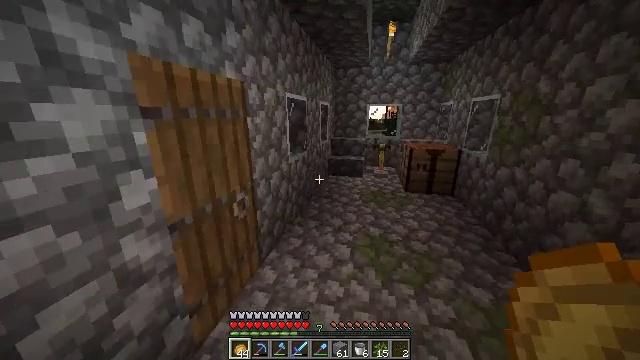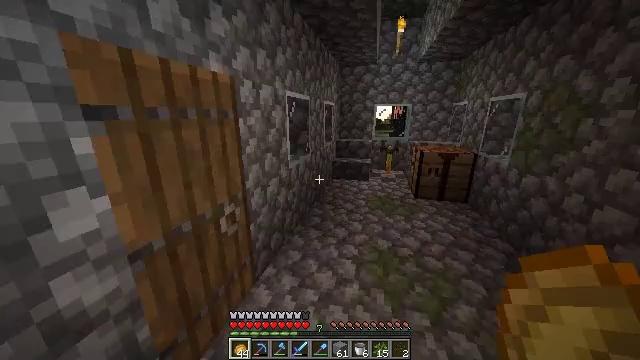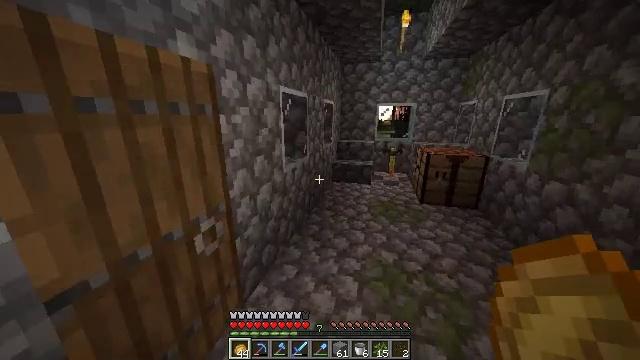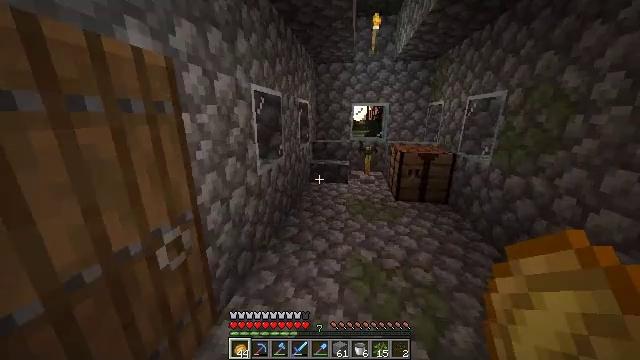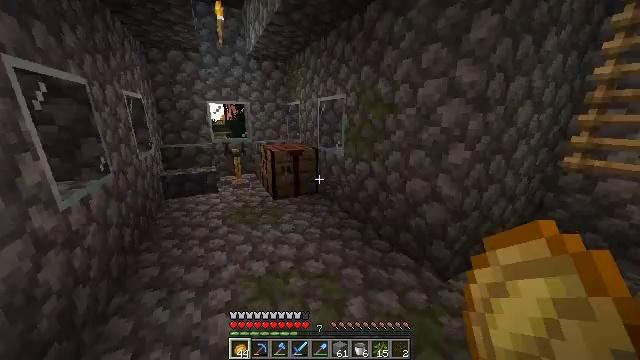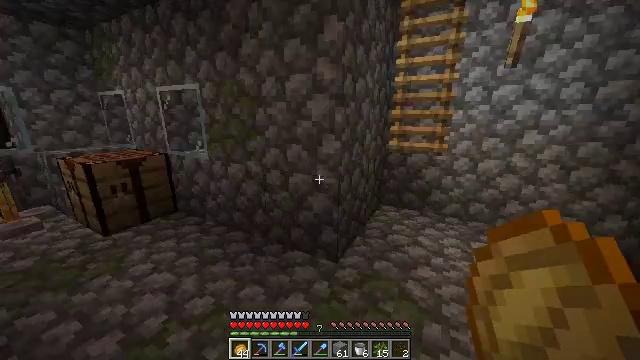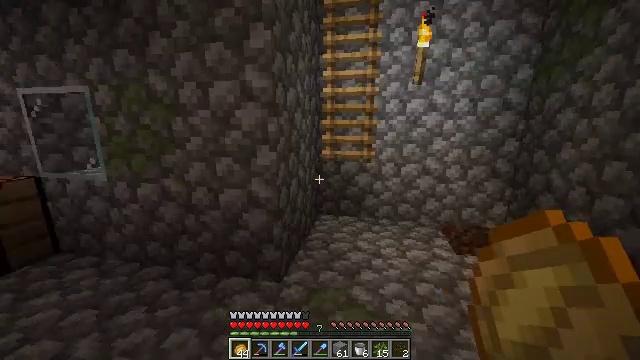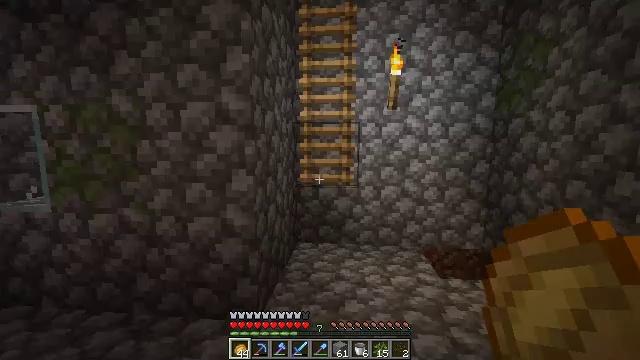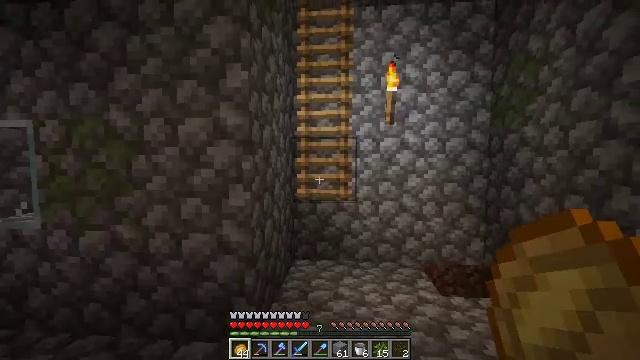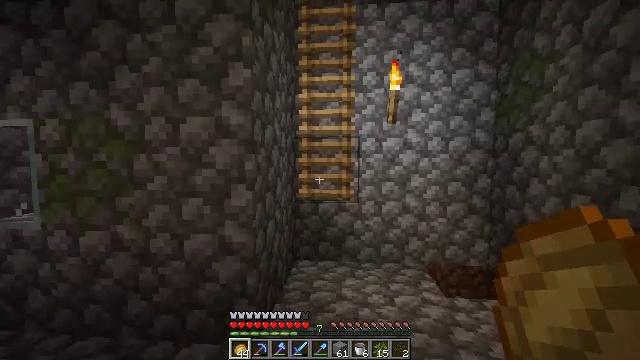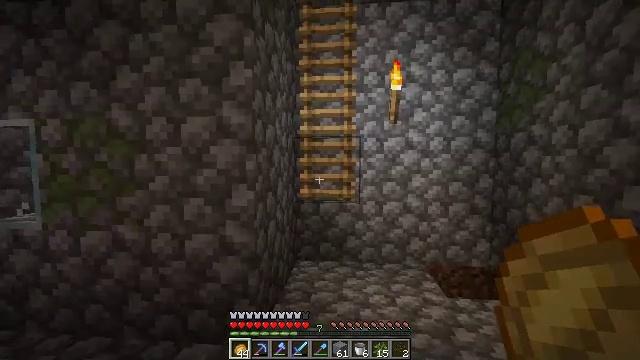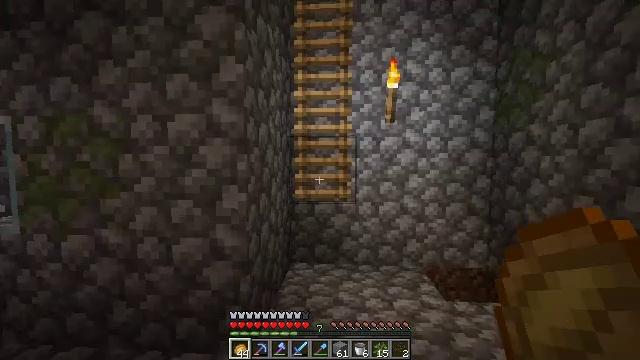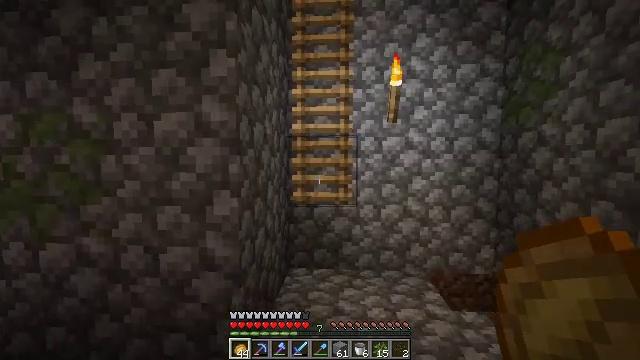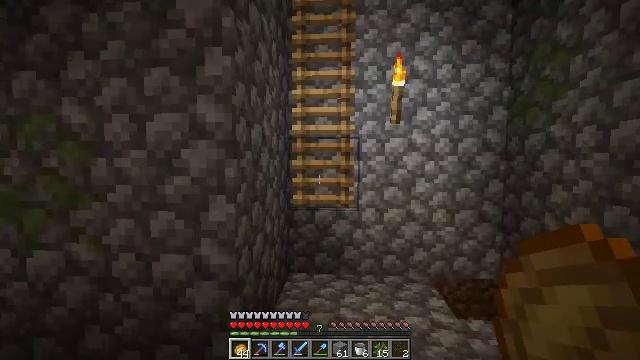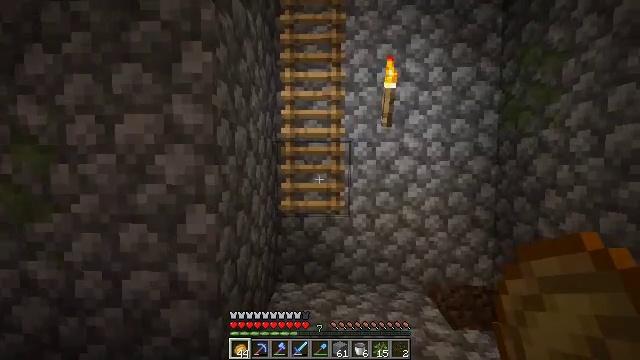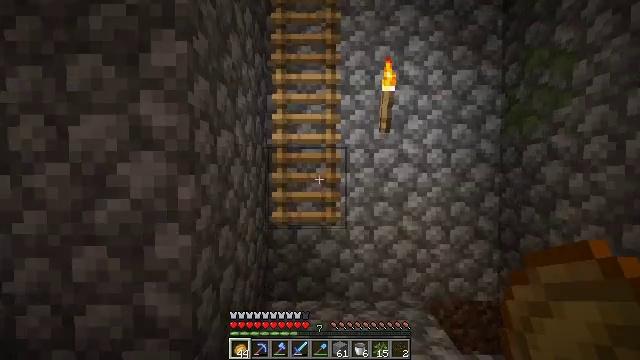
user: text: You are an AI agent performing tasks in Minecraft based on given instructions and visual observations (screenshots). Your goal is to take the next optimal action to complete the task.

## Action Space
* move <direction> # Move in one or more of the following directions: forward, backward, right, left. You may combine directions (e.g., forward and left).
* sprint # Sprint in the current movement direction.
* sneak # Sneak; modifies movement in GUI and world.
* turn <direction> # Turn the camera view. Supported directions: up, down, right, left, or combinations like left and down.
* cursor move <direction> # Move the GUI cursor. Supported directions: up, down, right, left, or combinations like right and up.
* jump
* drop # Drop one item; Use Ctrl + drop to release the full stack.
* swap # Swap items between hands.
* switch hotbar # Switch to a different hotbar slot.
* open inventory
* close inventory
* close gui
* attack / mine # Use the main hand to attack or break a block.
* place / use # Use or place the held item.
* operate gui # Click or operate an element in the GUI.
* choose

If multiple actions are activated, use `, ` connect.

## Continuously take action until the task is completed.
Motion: motion action
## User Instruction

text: Mine the brewing stand from your base.
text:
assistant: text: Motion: move forward, turn left
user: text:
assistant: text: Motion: move forward
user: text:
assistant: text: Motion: move forward, turn right
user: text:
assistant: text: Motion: turn right
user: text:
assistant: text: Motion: turn right
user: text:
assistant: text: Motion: turn right and up
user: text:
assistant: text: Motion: turn right and up
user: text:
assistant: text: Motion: turn up
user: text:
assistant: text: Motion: no_op
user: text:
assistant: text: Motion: no_op
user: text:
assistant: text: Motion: move forward, turn right
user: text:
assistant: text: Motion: move forward
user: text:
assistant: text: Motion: move forward
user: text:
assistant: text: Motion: move forward, turn right
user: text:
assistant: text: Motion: move forward, turn right and up
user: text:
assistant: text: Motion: move forward, sprint, turn right and up
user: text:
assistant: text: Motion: move forward, sprint, turn up
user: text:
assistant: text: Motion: move forward, sprint, turn left and up
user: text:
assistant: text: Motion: move forward, sprint, turn left and up
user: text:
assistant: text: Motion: move forward, turn left and up
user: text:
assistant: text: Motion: move forward, turn left and up
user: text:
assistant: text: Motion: move forward, turn left and up
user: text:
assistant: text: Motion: move forward, turn up, jump
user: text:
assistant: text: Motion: move forward, turn right and up, jump
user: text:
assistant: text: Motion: move forward, turn right and up, jump
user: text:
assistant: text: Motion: move forward, turn right and up, jump
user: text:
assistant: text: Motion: move forward, turn up, jump
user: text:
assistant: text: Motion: move forward, turn left and up, jump
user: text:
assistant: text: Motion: move forward, jump
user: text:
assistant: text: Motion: move forward, sprint, jump